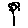
Label: flower